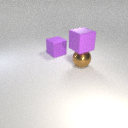
large purple rubber cube above large brown metal sphere